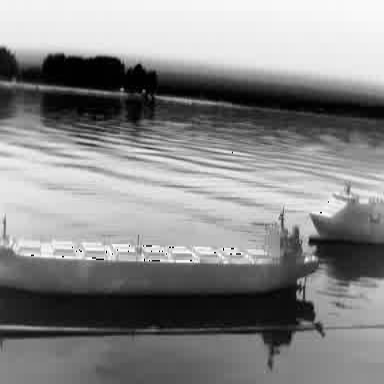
There are two objects shown in the infrared image, including a liner, and a container_ship.